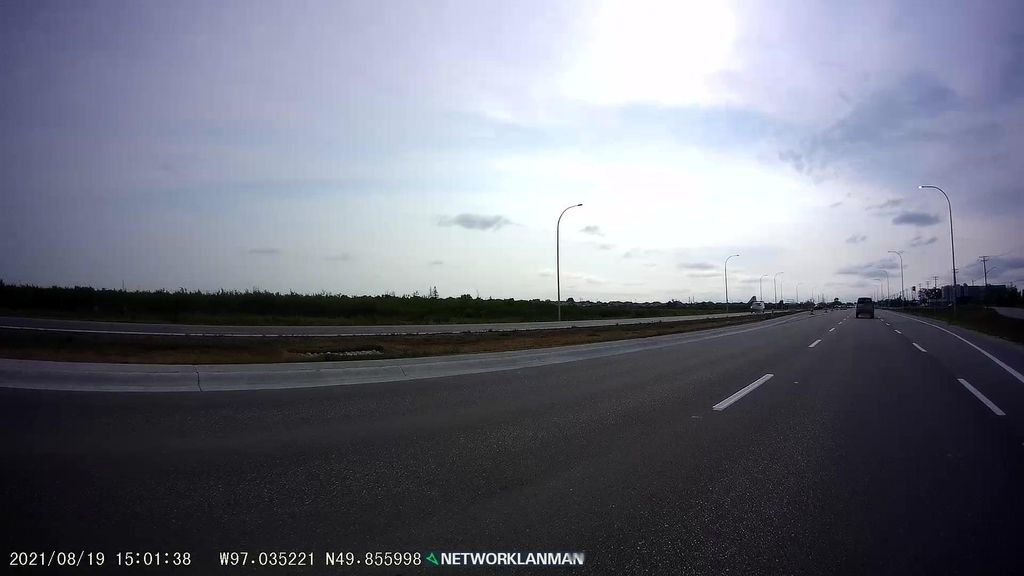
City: winnipeg